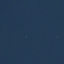
Land use / land cover class: SeaLake